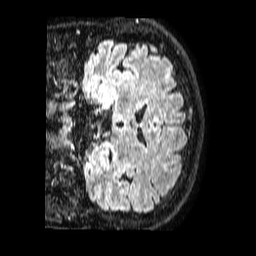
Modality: FLAIR
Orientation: coronal
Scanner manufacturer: philips
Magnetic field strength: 1.5 T
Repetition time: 4.8 s
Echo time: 0.3 s